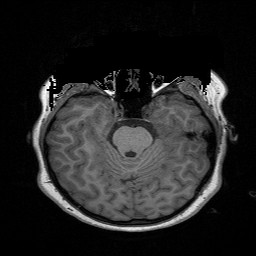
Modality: T1w
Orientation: coronal